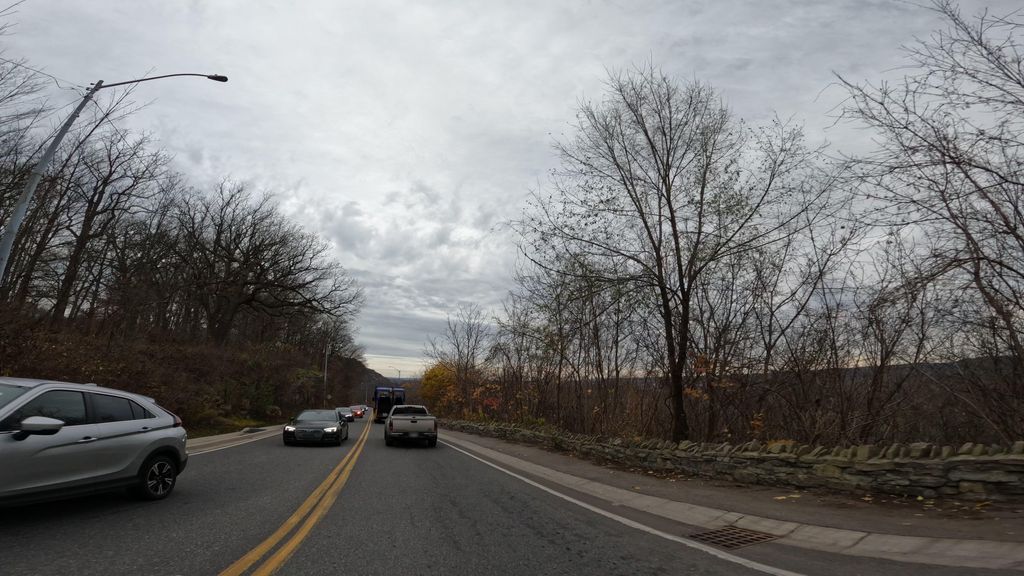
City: hamilton